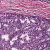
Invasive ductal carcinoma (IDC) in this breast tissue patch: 1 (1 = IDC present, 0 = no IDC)